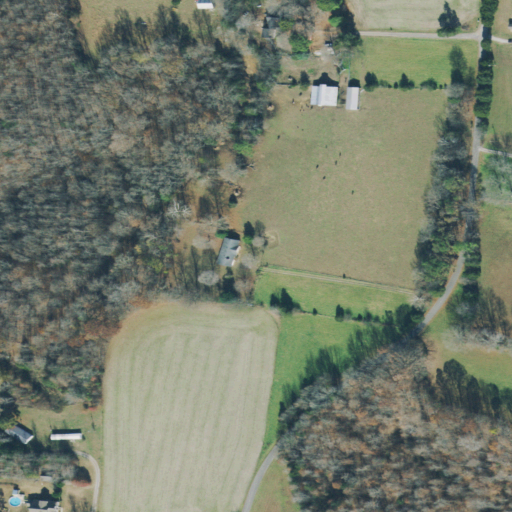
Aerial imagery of mountain in Tennessee named Sam Burt Hill containing pasture, deciduous forest, open development, mixed forest, cultivated crops, and low intensity development